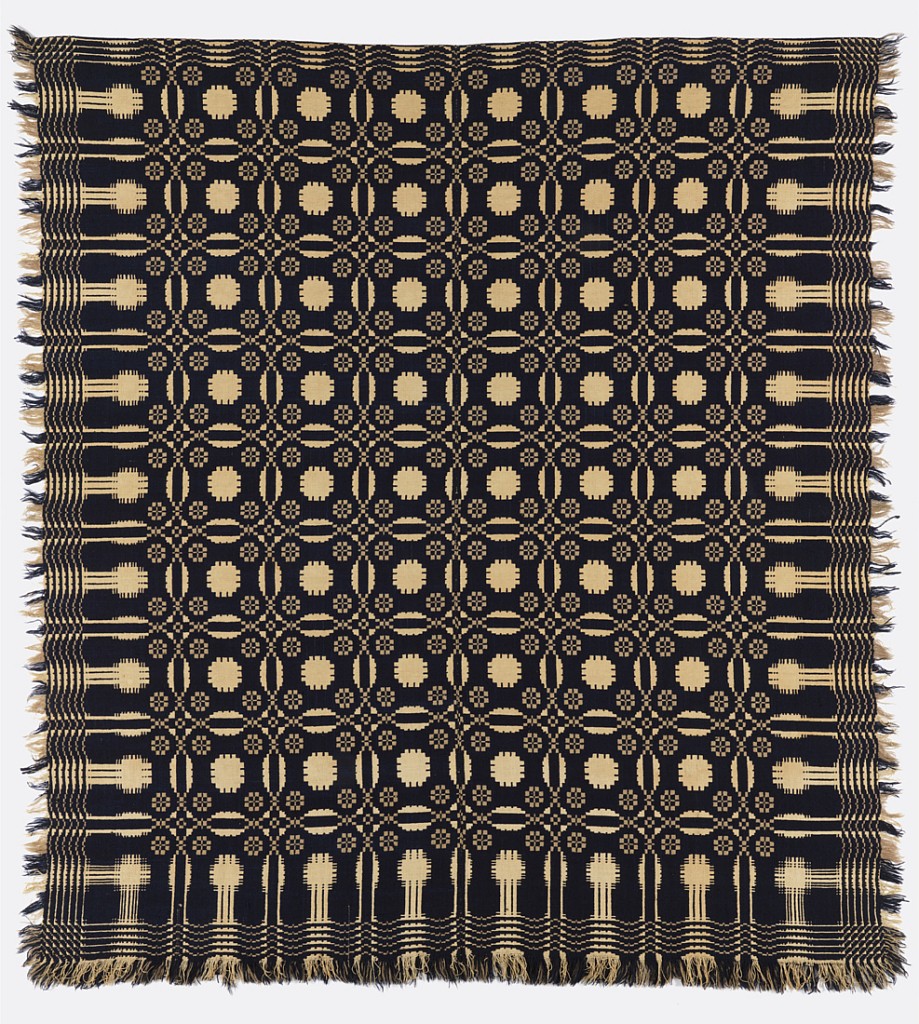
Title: Coverlet
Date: early 19th century
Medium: cotton, wool Technique: two intercrossed plain weave structures (double cloth) Label: cotton and wool double cloth
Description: Reversible coverlet in dark blue, off-white and light brown in a "single snowball" pattern with double intersecting circles and a pine tree border. Woven in two pieces and stitched together in the center. Fringe along both sides and bottom edge. Top edge is folded over and stitched.